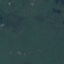
Land use / land cover class: Pasture